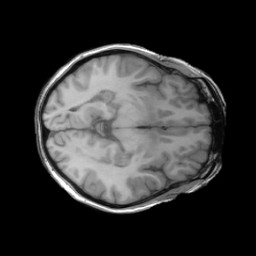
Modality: T1w
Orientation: axial
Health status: ill
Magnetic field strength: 3 T